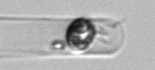
Label: Guinardia_delicatula_TAG_internal_parasite